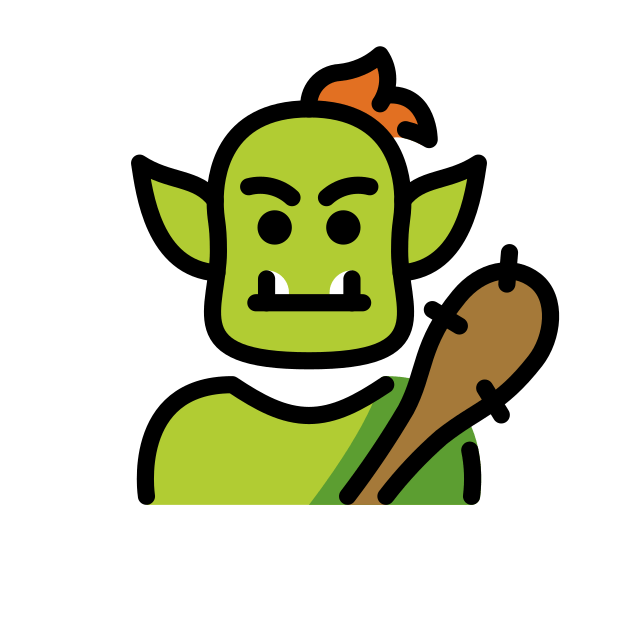
Emoji: 🧌
Name: troll
Unicode: 0x1f9cc